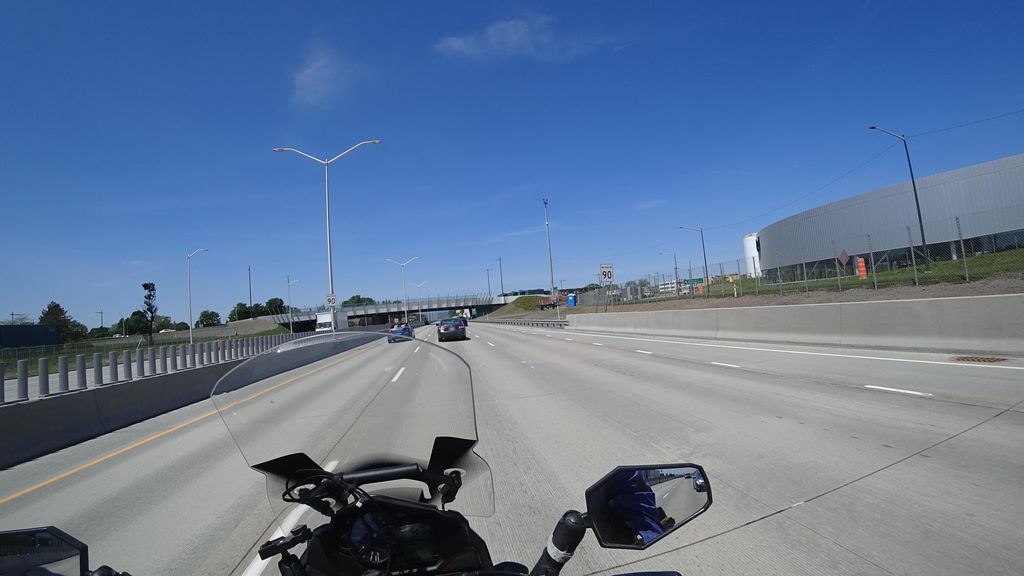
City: quebec_city